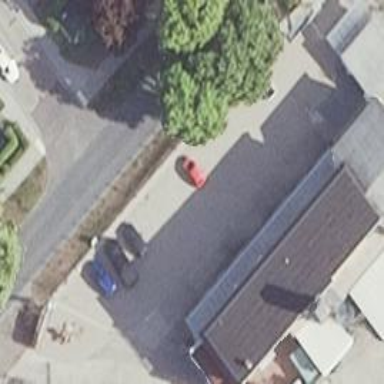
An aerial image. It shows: Parking area with concrete surface.